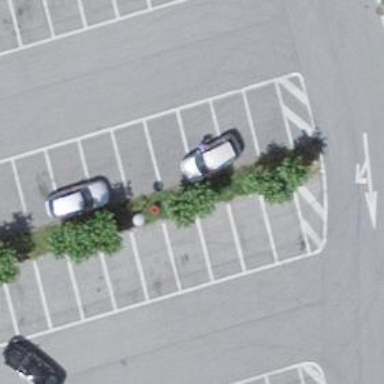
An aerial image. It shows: Charging station.